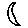
Label: moon